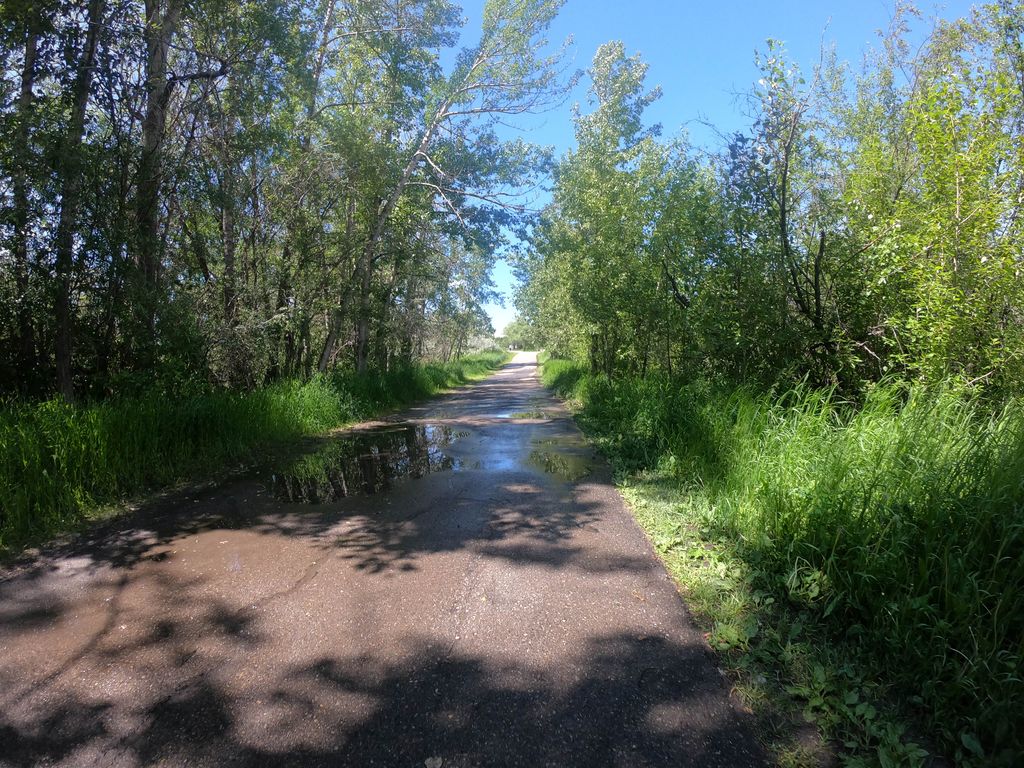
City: calgary